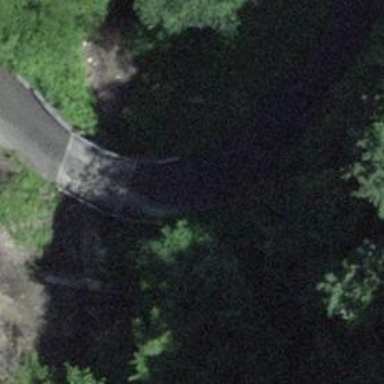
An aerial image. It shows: Track road on bridge.